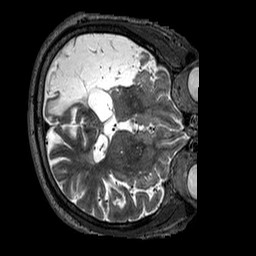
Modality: T2w
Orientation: axial
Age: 58
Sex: male
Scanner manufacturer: siemens
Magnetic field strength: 3 T
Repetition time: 3.2 s
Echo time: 0.567 s